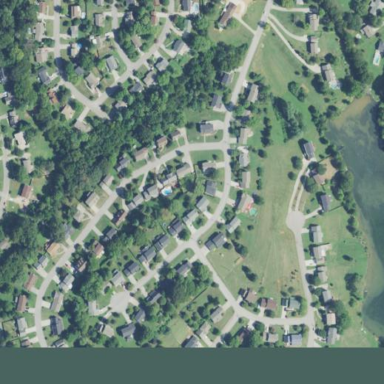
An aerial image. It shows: Residential area consisting of single-family homes.